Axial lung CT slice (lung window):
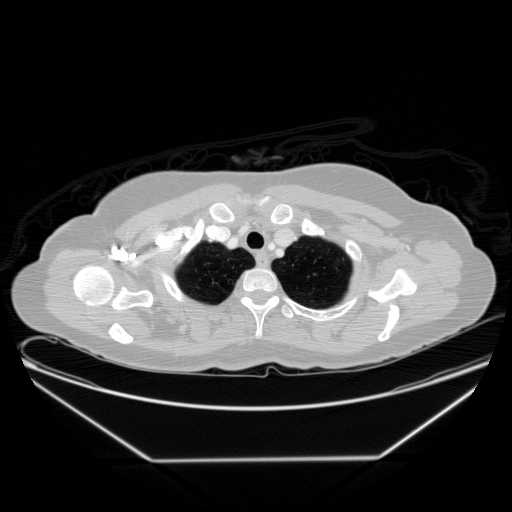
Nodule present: no